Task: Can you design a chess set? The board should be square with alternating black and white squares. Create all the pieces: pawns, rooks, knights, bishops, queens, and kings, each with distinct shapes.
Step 2102:
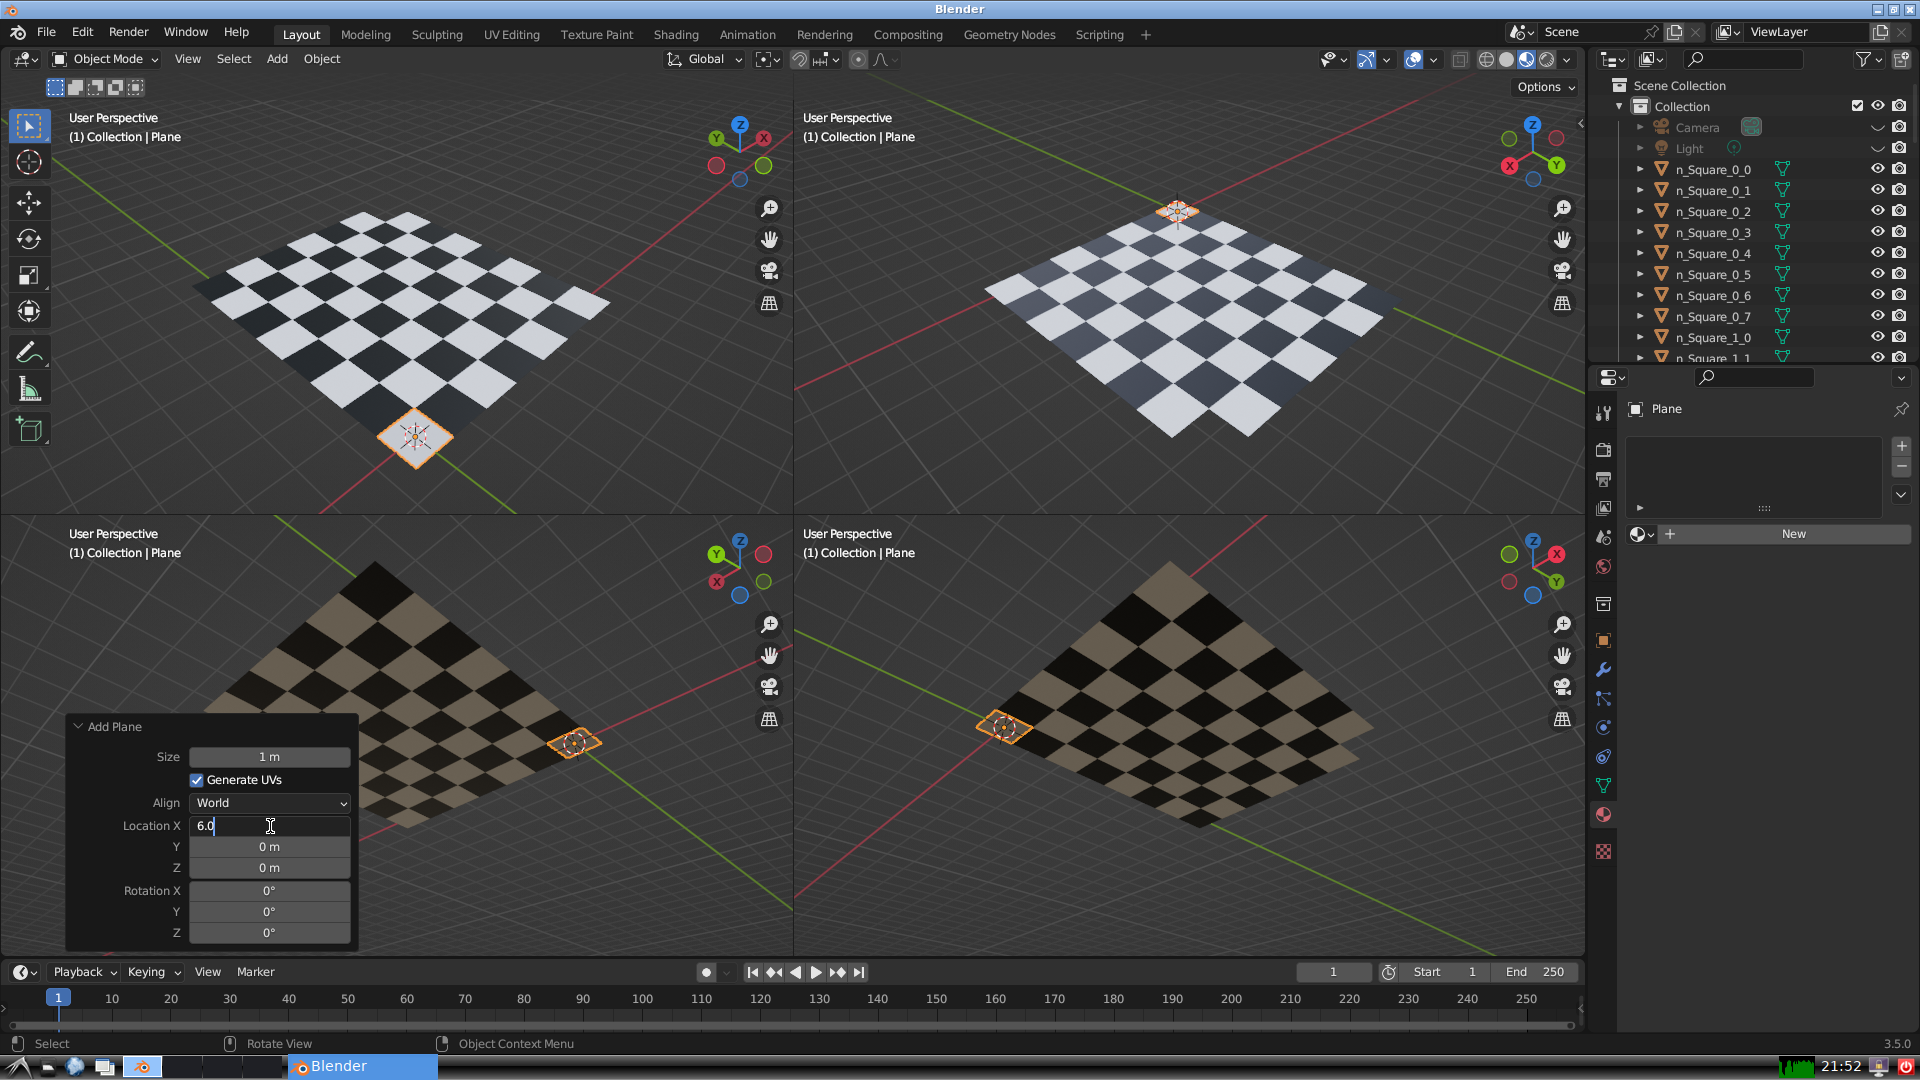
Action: {"key_press": ['Return']}